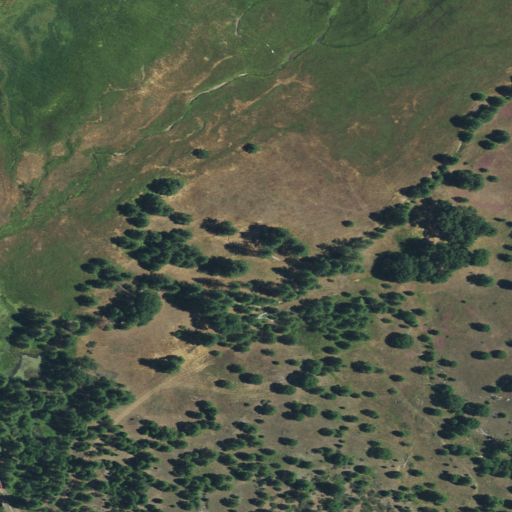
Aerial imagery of plain(s) in California named Burch Meadow containing shrub, deciduous forest, evergreen forest, grassland, woody wetlands, and open development